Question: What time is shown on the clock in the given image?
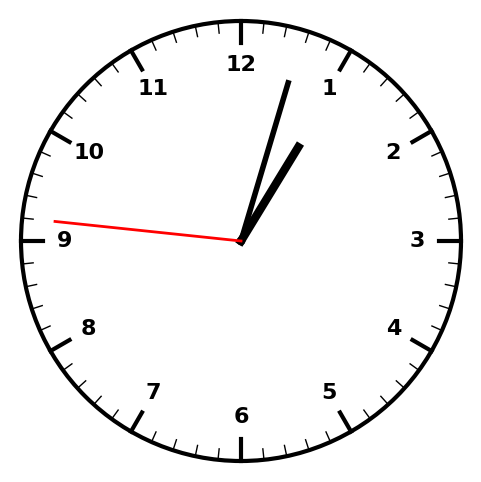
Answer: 01:02:46